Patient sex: M
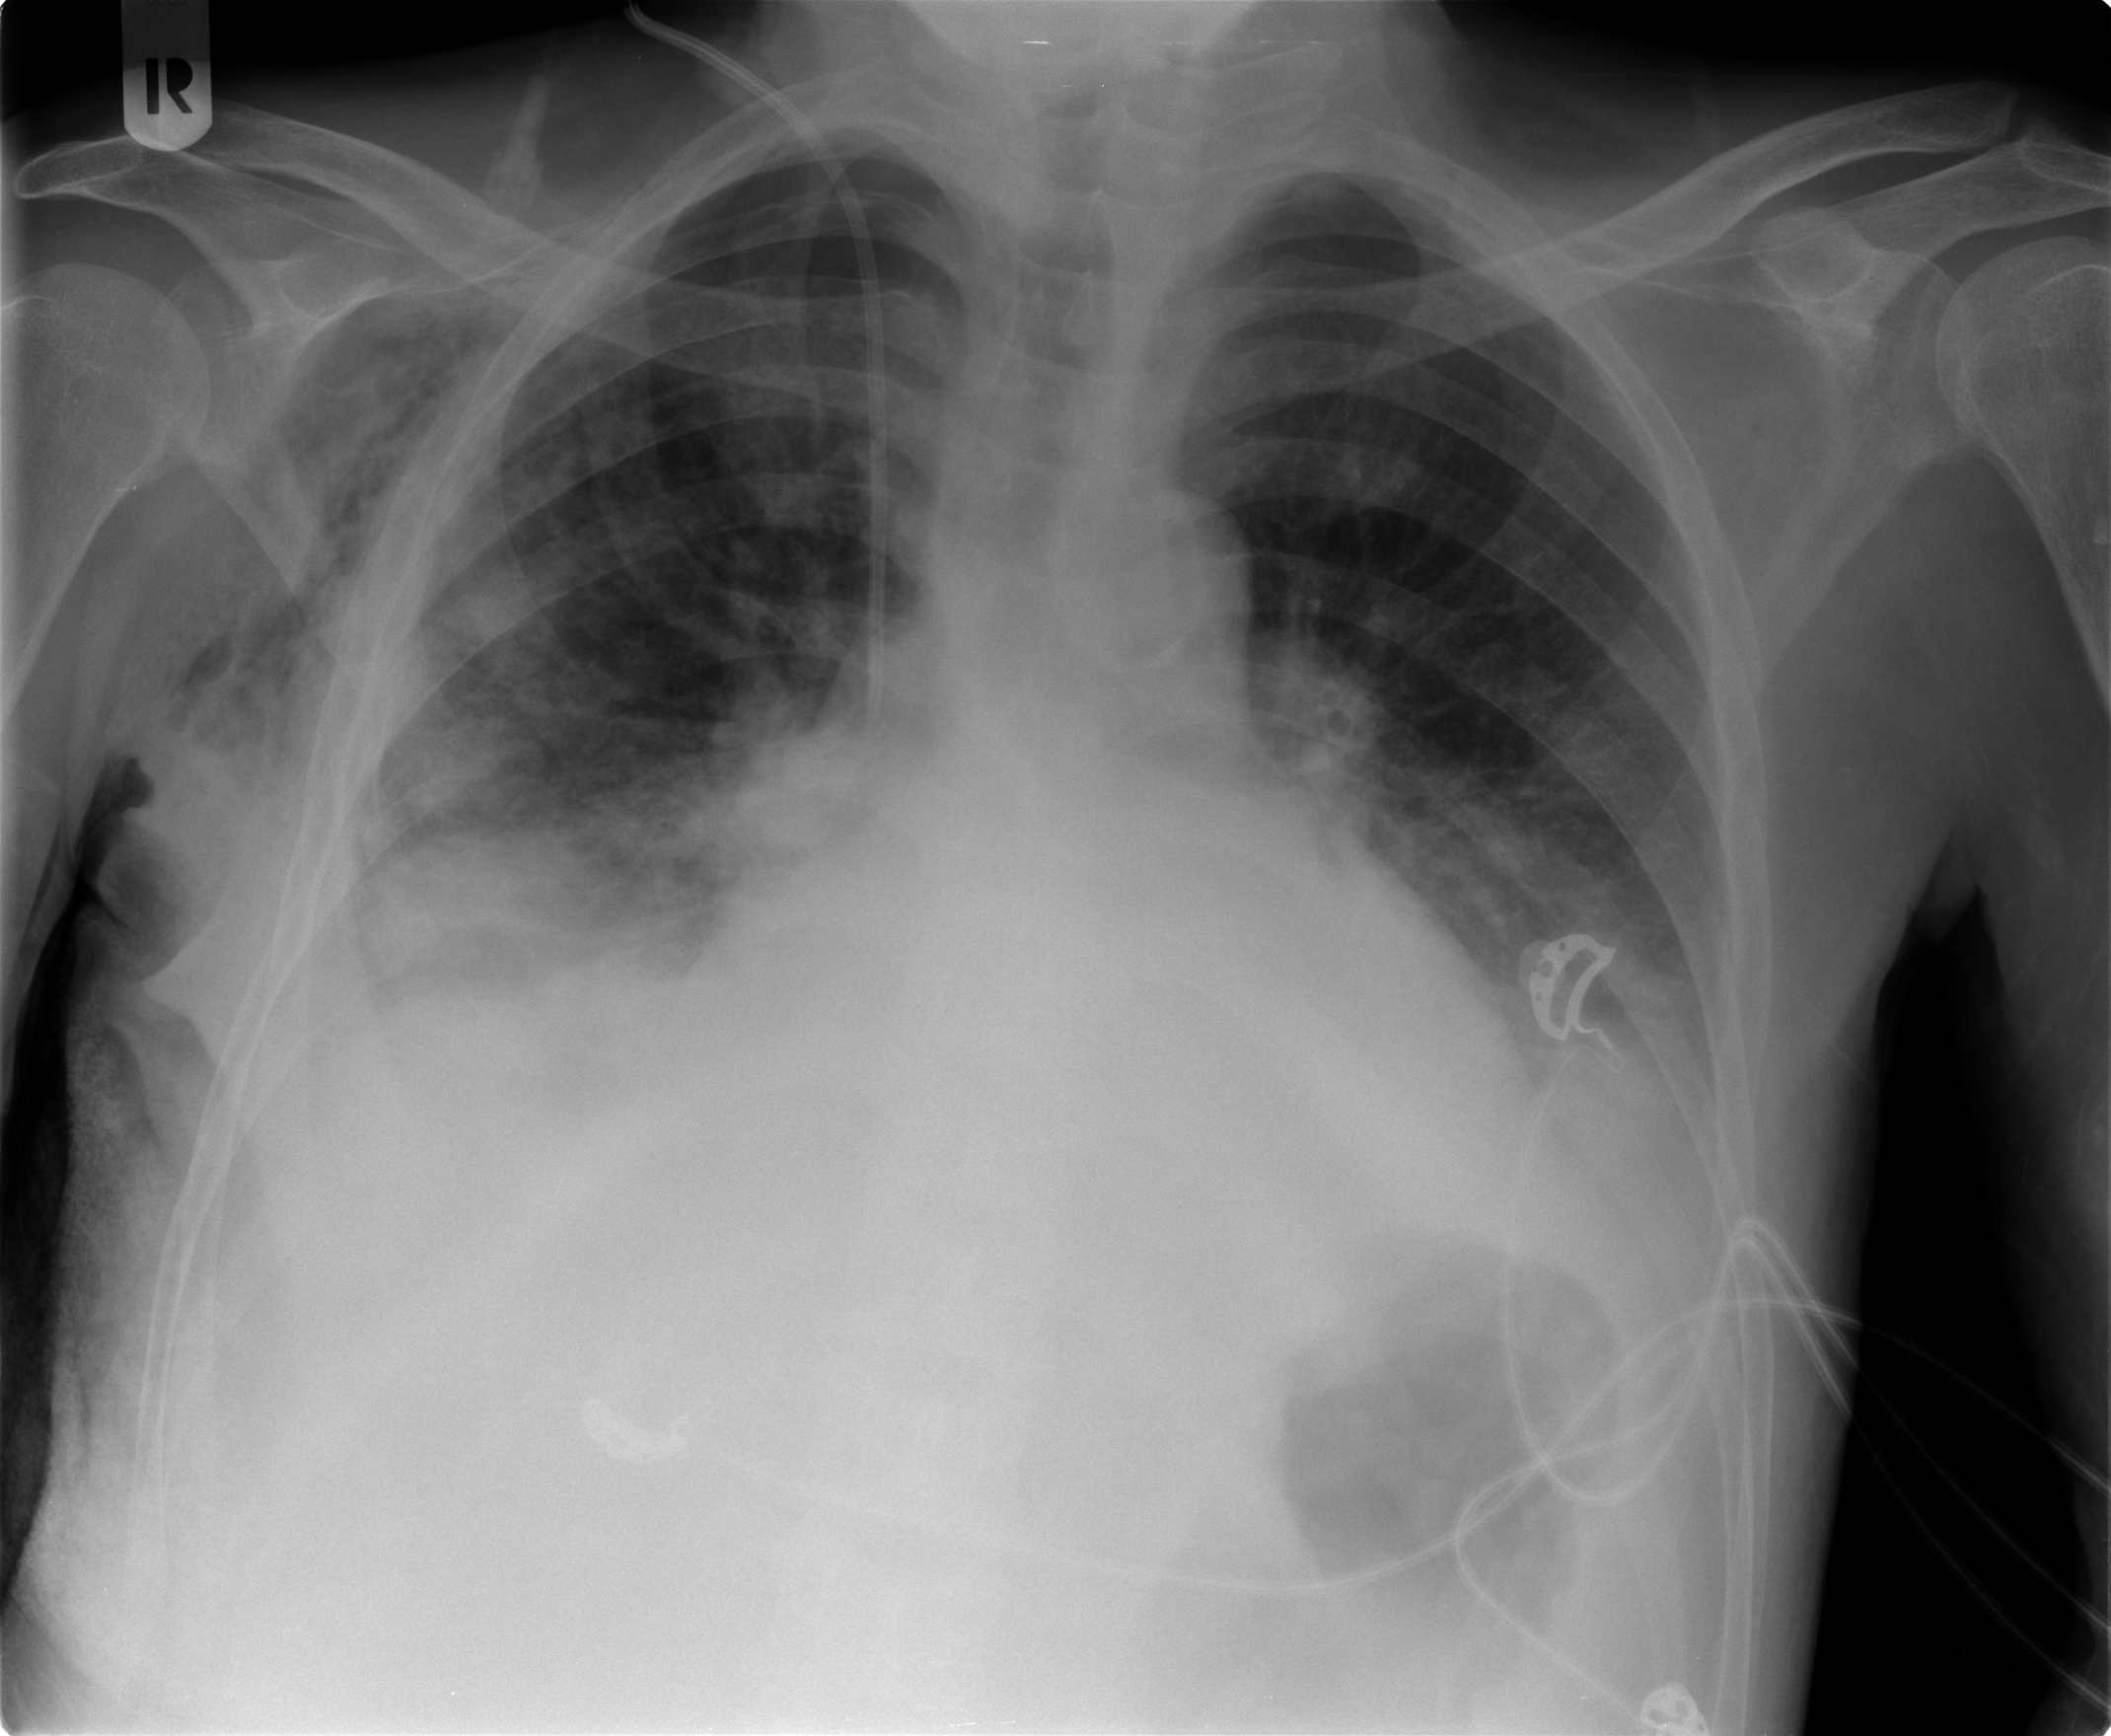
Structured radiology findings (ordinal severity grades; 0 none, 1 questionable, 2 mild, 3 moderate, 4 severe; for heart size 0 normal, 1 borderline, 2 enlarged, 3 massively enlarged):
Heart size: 2
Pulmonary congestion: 2
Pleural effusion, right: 2
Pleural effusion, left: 1
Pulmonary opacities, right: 1
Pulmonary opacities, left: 0
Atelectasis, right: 2
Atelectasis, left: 2